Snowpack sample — Loveland Pass, Silver Plume, Colorado, USA (1/12/25, 11:40 AM MST)
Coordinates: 39.66, -105.88
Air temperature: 7 °F
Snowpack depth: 140 cm
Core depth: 10 cm
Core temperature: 41 °F
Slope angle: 11°, slope face: 30°
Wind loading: high
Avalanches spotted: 2
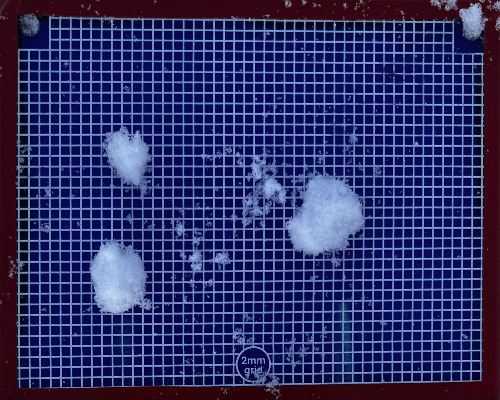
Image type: profile
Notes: Pilot using slightly modified coring method that took too large segment for snow profile picturing, advised not to use in higher level models. Two avalanche on south face nearby, partially cloudy with light snow in the last 24 hours. Lots of wind loading on eastern features.